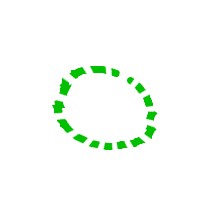
Shape: circle